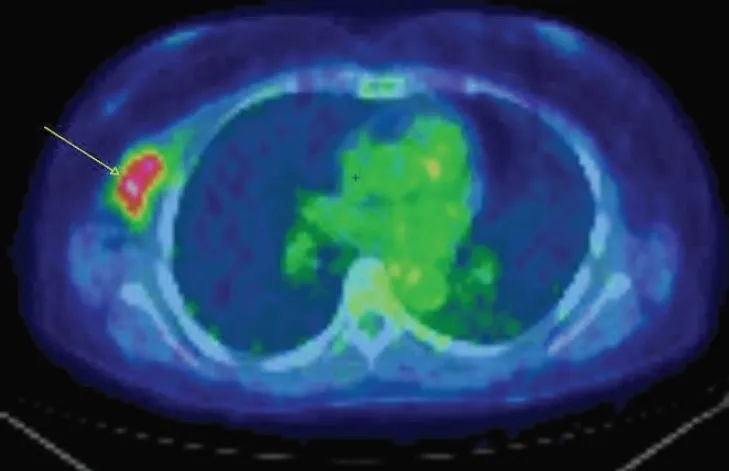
An axial fused PET-CT image shows an intense FDG uptake of the same lesion showed in Figure 1.
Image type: radiology (pet)